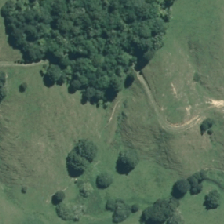
Land cover: indigenous_forest